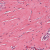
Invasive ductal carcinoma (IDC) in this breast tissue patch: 1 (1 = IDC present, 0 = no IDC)